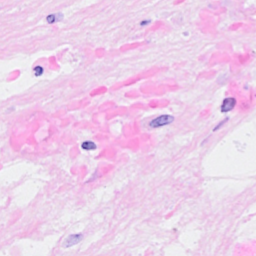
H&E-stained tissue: Breast